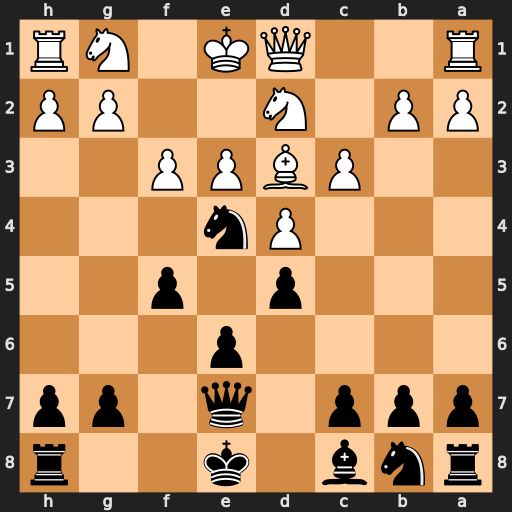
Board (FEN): rnb1k2r/ppp1q1pp/4p3/3p1p2/3Pn3/2PBPP2/PP1N2PP/R2QK1NR
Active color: b
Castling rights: KQkq
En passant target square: -
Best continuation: Qh4+ g3 Nxg3 hxg3 Qxh1